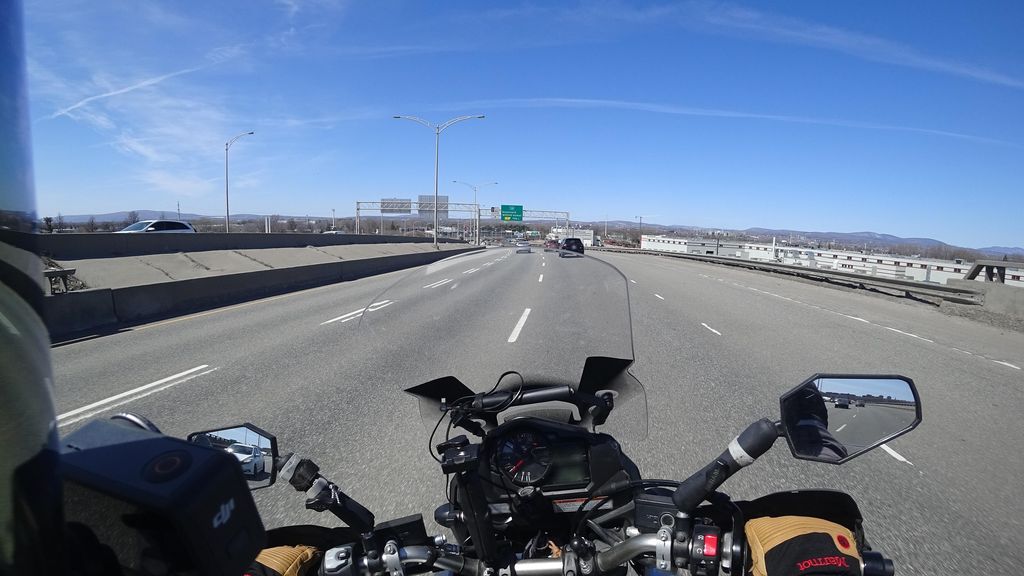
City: quebec_city